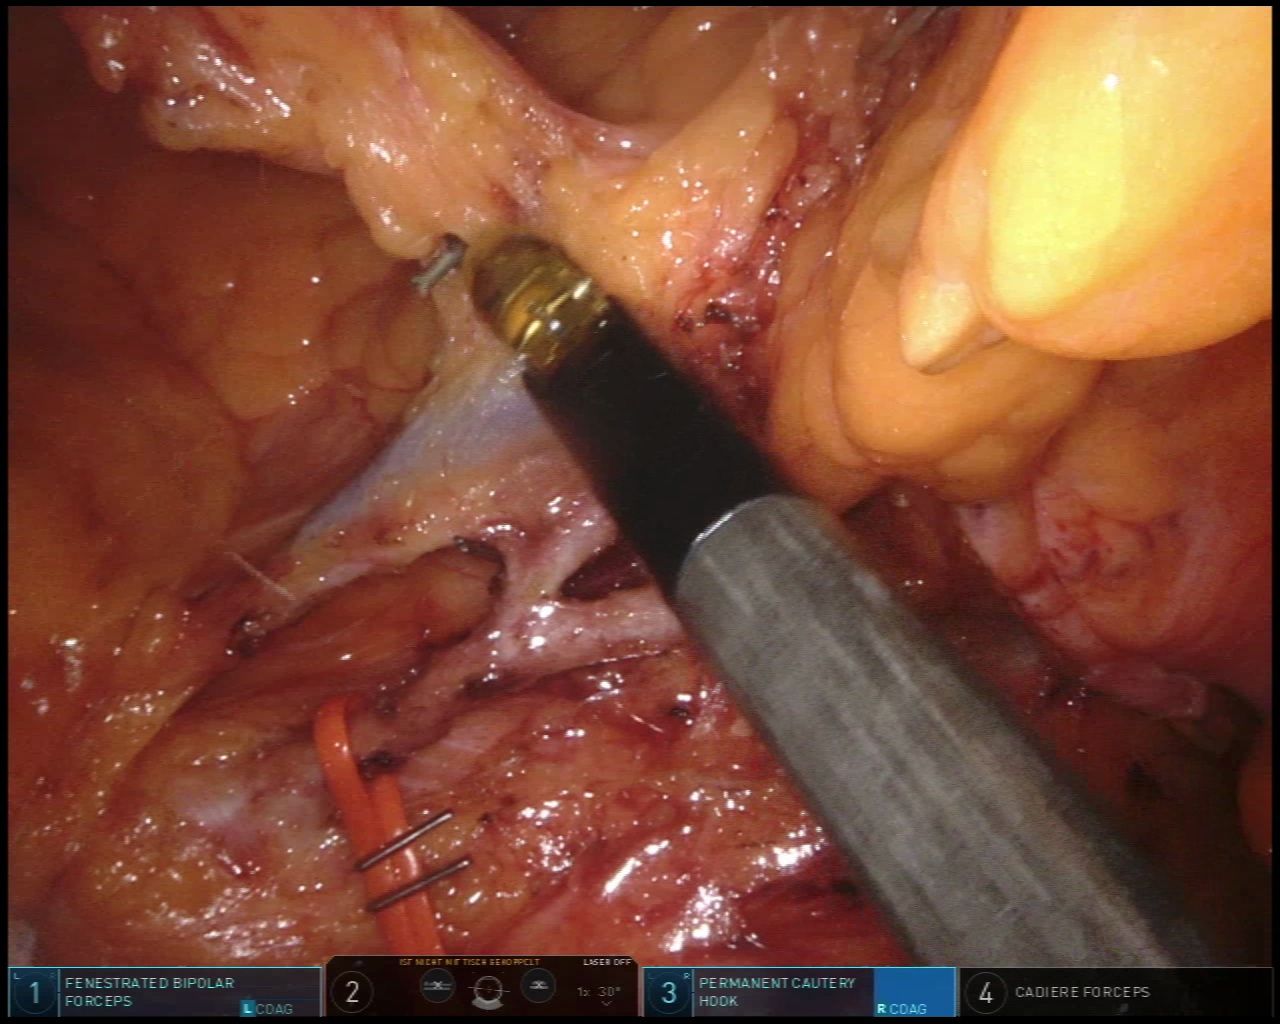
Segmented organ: inferior_mesenteric_artery
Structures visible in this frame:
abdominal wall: no
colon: no
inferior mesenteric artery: yes
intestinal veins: yes
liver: no
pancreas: no
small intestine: no
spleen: no
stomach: no
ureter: no
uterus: no
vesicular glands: no